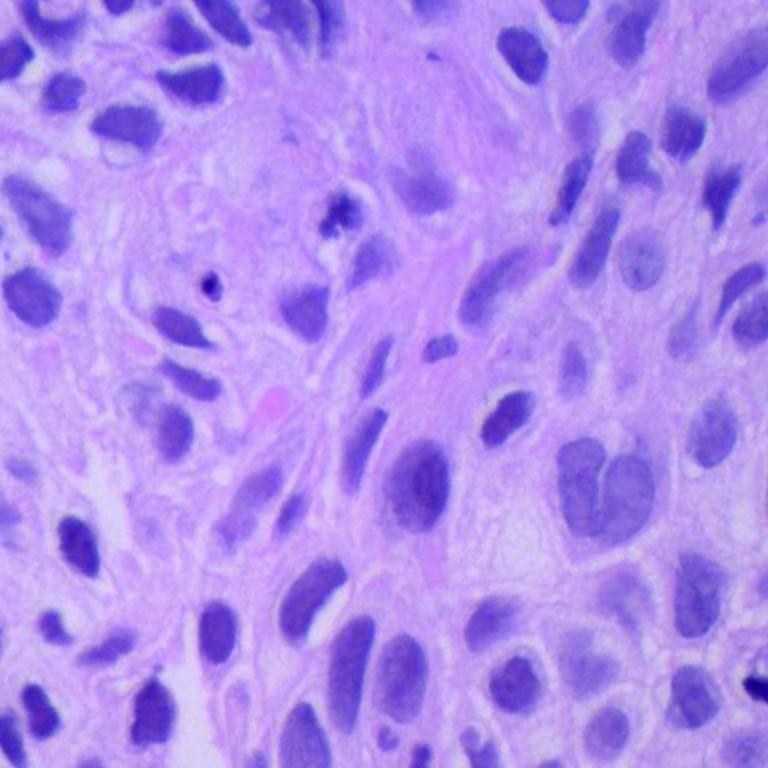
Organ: lung
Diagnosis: squamous carcinomas